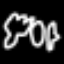
Label: fork